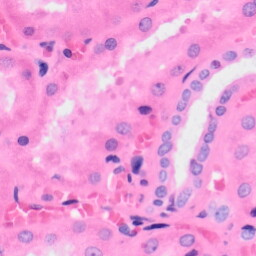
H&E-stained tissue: Kidney